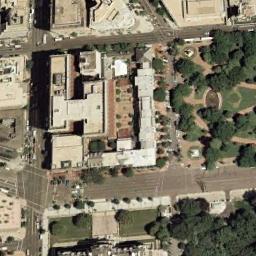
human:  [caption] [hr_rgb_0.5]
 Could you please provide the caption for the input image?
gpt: Many trees of different sizes are beside the palace .

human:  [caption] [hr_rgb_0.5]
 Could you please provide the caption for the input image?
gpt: The roofs of palaces are all gray, And the whole looks like a trapezoid .

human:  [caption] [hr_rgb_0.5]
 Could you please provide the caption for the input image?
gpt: The palace is surrounded by buildings and trees .

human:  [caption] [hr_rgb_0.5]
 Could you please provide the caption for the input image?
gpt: The palace with a park is surrounded by roads .

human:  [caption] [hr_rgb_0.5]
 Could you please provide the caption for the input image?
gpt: There are some green trees beside the palace .